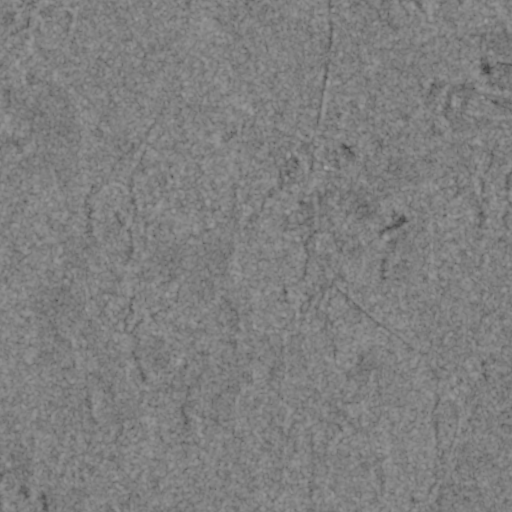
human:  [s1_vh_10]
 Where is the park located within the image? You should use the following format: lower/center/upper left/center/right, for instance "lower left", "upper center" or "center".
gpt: The park is located in the upper center of the image.
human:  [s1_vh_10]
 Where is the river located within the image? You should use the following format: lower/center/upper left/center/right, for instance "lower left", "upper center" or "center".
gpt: The river is located in the lower right of the image.
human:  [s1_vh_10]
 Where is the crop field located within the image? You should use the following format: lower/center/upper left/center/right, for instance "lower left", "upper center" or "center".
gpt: There is no crop field in the image.

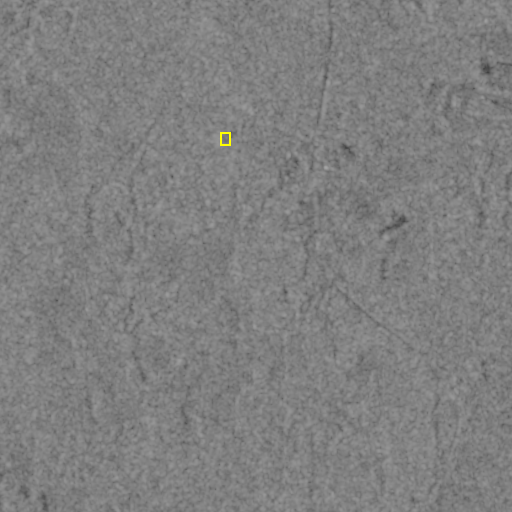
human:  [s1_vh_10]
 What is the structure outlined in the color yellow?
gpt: The structure outlined in yellow is a park.
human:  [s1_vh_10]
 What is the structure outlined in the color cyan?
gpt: There is no cyan outline.